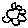
Label: flower